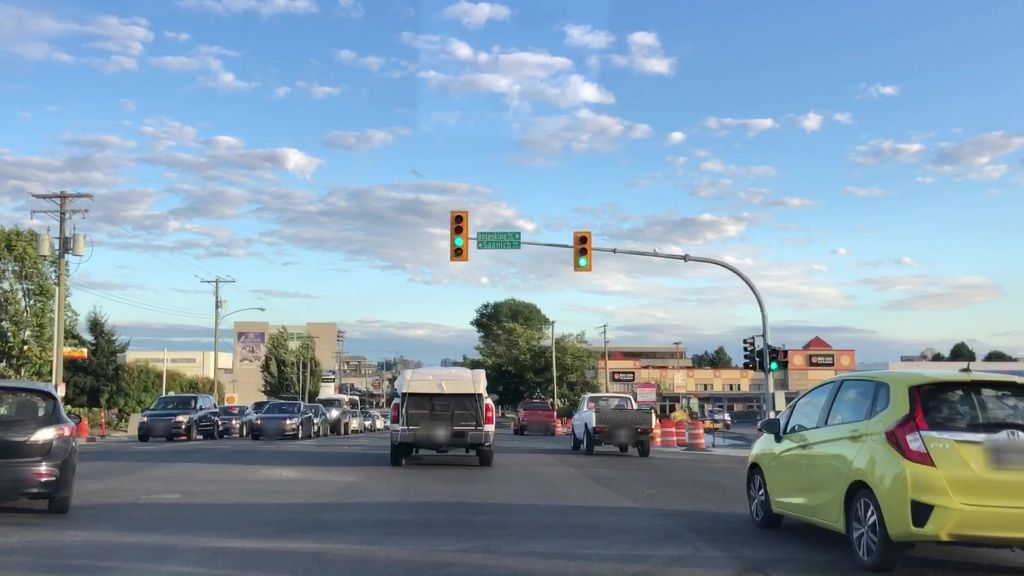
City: victoria